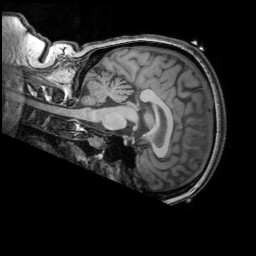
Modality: T1w
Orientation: sagittal
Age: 40
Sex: female
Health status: ill
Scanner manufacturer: siemens
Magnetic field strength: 3 T
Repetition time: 1.7 s
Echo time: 0.00418 s